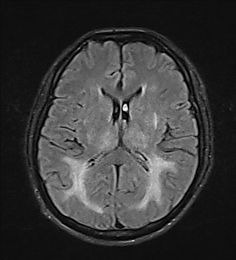
Label: notumor